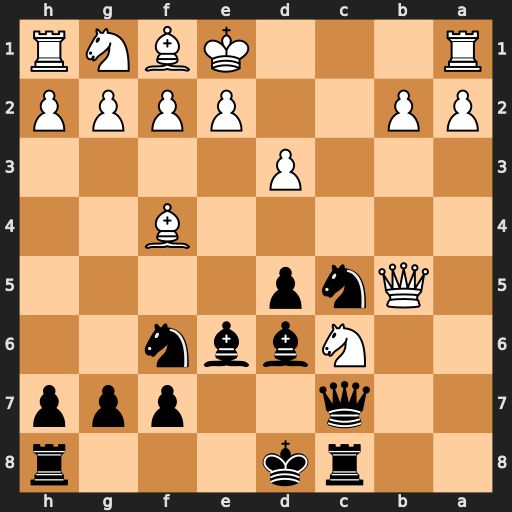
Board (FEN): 2rk3r/2q2ppp/2Nbbn2/1Qnp4/5B2/3P4/PP2PPPP/R3KBNR
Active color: b
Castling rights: KQ
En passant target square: -
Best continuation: Qxc6 Qxc6 Rxc6 Bxd6 Rxd6